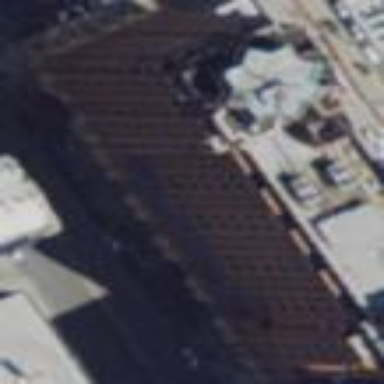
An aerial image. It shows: Commercial building that is also historic attraction.